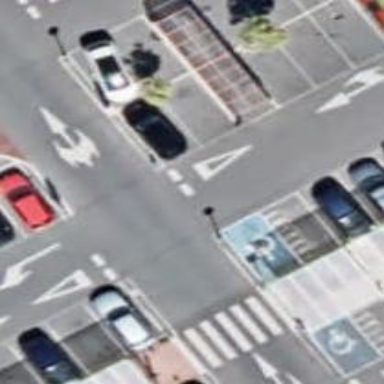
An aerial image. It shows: Parking aisle designated as service road.